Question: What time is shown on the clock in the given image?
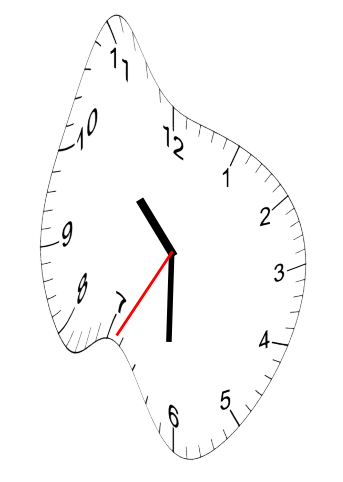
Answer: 10:30:35